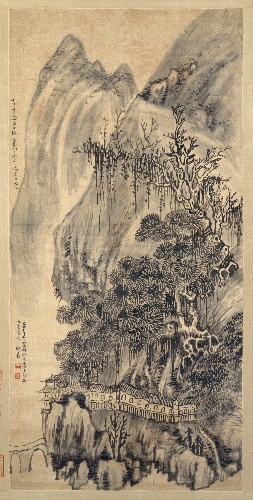
Title: 明/清  王鐸  山水圖  軸|Landscape
Artist: Wang Duo
Artist bio: Chinese, 1592–1652
Date: dated 1649
Object type: Hanging scroll
Classification: Paintings
Medium: Hanging scroll; ink on satin
Culture: China
Period: Qing dynasty (1644–1911)
Dimensions: Image: 22 x 10 5/8 in. (55.9 x 27 cm)
Overall with mounting: 67 x 16 3/4 in. (170.2 x 42.5 cm)
Overall with knobs: 67 x 20 3/8 in. (170.2 x 51.8 cm)
Department: Asian Art
Credit line: Bequest of John M. Crawford Jr., 1988
Accession year: 1989
Repository: Metropolitan Museum of Art, New York, NY
Tags: Mountains|Landscapes